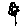
Label: flower